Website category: auto
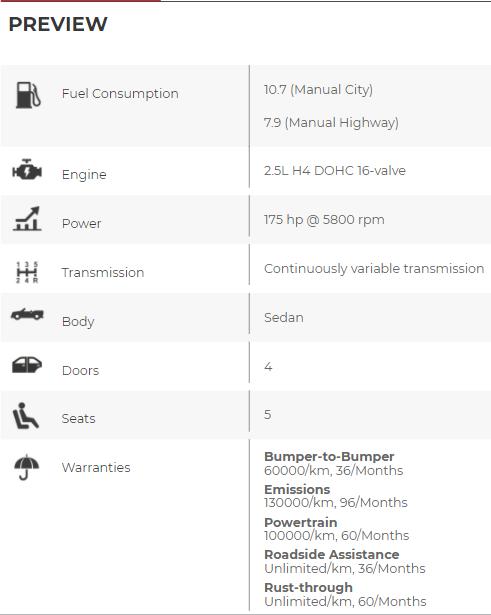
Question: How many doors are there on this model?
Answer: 4

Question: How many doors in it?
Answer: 4

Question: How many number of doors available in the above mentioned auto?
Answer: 4

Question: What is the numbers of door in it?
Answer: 4

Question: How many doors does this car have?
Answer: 4

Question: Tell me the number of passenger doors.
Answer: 4

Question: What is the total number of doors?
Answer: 4

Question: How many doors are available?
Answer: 4

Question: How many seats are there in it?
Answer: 5

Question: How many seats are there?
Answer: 5

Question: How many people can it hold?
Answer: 5

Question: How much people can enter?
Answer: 5

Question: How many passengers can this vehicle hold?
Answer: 5

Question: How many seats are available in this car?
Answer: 5

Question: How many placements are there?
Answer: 5

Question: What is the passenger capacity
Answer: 5

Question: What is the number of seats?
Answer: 5

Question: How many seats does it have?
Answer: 5

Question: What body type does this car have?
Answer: Sedan

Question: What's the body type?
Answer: Sedan

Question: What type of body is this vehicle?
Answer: Sedan

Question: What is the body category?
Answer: Sedan

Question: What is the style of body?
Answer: Sedan

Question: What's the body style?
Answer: Sedan

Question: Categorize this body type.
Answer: Sedan

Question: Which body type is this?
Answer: Sedan

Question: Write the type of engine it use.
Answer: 2.5L H4 DOHC 16-valve

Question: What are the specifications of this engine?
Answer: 2.5L H4 DOHC 16-valve

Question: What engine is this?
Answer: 2.5L H4 DOHC 16-valve

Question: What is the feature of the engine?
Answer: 2.5L H4 DOHC 16-valve

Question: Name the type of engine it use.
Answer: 2.5L H4 DOHC 16-valve

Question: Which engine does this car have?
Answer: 2.5L H4 DOHC 16-valve

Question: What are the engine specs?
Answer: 2.5L H4 DOHC 16-valve

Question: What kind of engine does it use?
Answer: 2.5L H4 DOHC 16-valve

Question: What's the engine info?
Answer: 2.5L H4 DOHC 16-valve

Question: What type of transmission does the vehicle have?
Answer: Continuously variable transmission

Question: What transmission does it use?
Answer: Continuously variable transmission

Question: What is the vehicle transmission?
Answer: Continuously variable transmission

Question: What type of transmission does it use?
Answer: Continuously variable transmission

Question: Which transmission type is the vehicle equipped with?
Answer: Continuously variable transmission

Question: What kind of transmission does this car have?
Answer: Continuously variable transmission

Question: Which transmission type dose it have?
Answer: Continuously variable transmission

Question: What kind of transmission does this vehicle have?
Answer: Continuously variable transmission

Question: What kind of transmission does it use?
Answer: Continuously variable transmission

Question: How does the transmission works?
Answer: Continuously variable transmission

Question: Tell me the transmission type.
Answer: Continuously variable transmission

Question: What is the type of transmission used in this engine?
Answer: Continuously variable transmission

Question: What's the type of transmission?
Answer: Continuously variable transmission

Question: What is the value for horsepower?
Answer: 175 hp @ 5800 rpm

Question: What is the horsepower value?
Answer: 175 hp @ 5800 rpm

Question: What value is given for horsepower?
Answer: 175 hp @ 5800 rpm

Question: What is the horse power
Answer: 175 hp @ 5800 rpm

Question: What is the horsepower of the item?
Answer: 175 hp @ 5800 rpm

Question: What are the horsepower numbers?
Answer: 175 hp @ 5800 rpm

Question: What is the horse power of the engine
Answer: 175 hp @ 5800 rpm

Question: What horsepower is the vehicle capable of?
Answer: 175 hp @ 5800 rpm

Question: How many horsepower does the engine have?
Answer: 175 hp @ 5800 rpm

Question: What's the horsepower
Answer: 175 hp @ 5800 rpm

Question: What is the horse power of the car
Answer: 175 hp @ 5800 rpm

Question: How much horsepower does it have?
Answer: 175 hp @ 5800 rpm

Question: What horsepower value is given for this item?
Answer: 175 hp @ 5800 rpm

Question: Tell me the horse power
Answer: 175 hp @ 5800 rpm

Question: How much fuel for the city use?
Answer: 10.7 (Manual City)

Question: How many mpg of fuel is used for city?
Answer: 10.7 (Manual City)